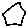
Label: hexagon